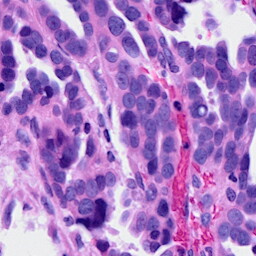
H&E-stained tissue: Ovarian